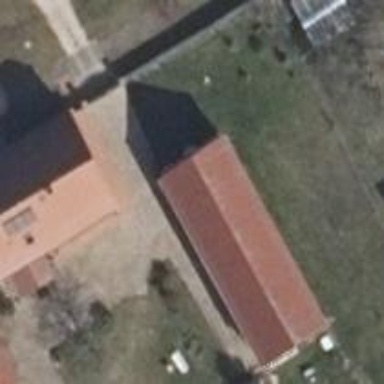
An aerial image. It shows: Farm auxiliary building.